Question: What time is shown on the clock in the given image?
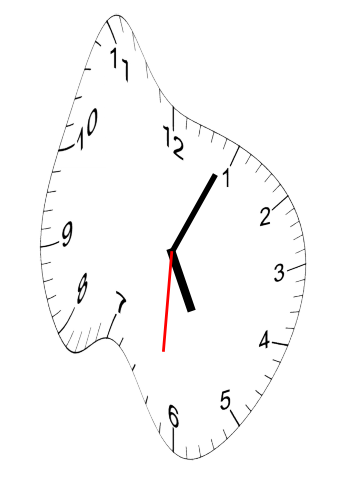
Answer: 05:04:31